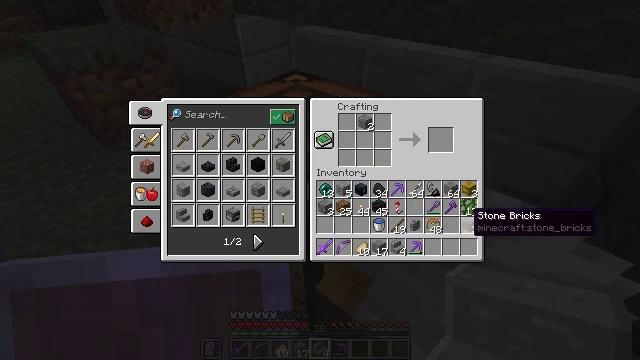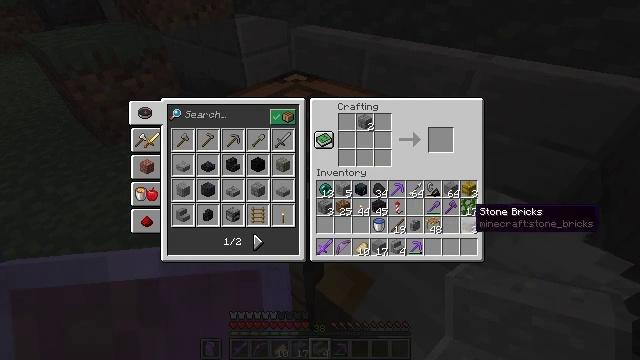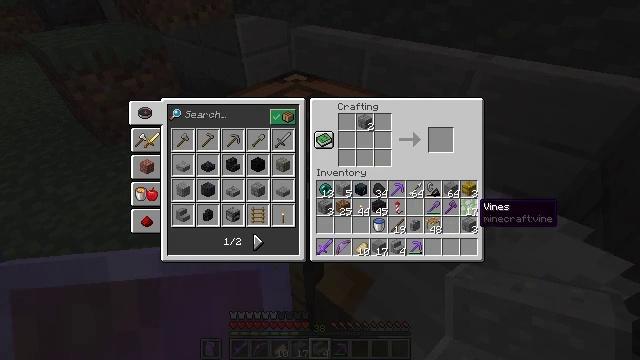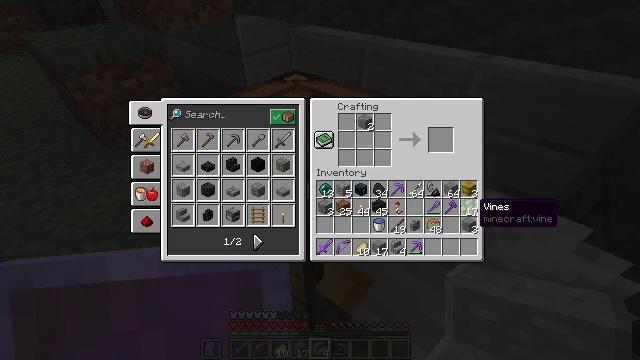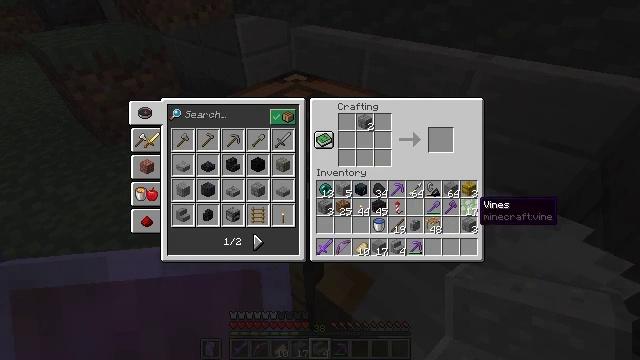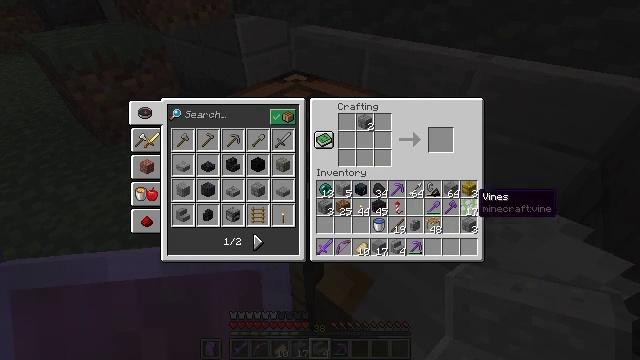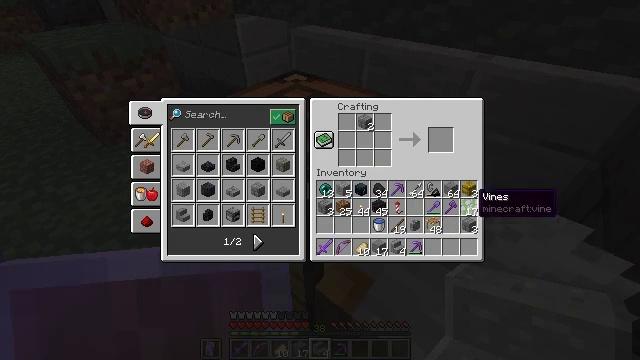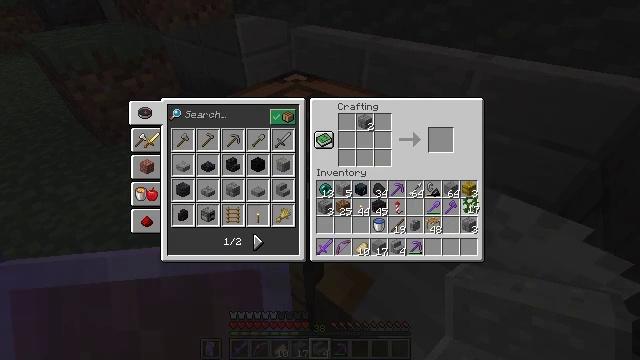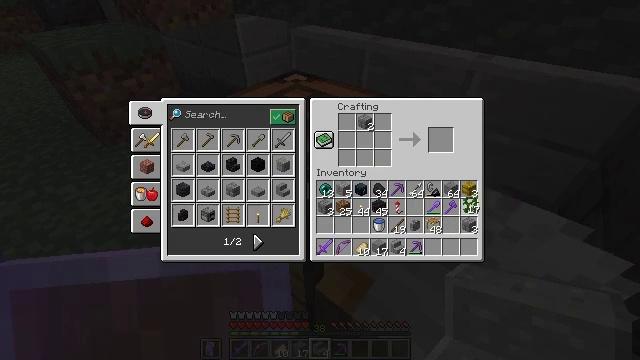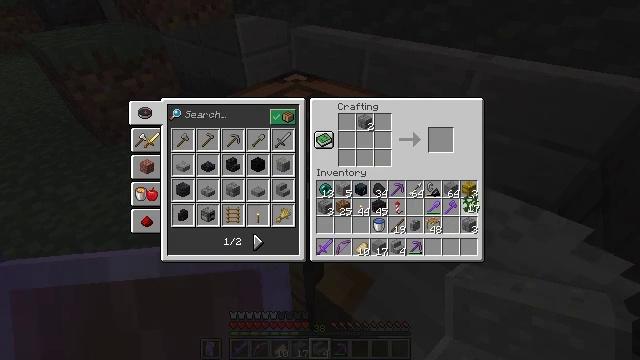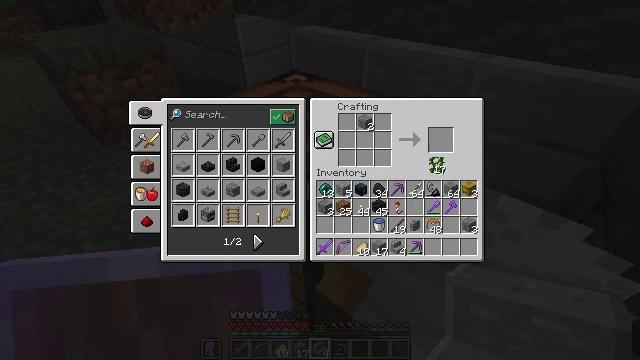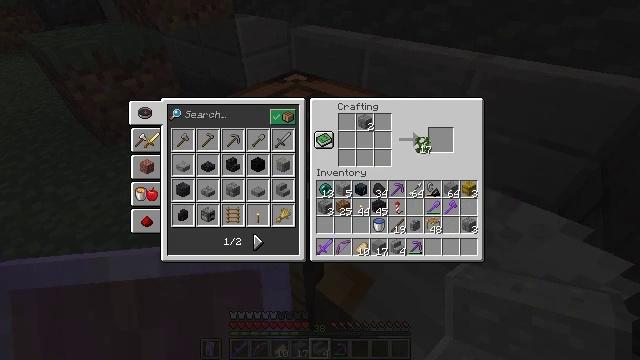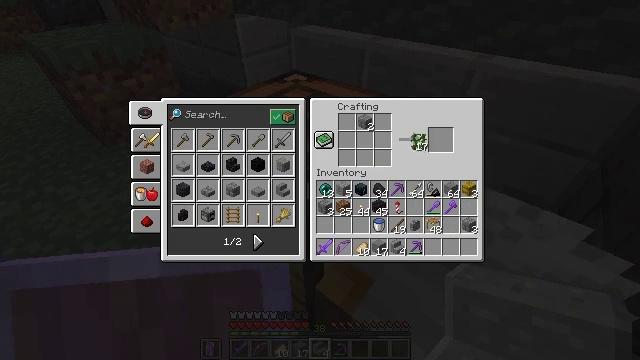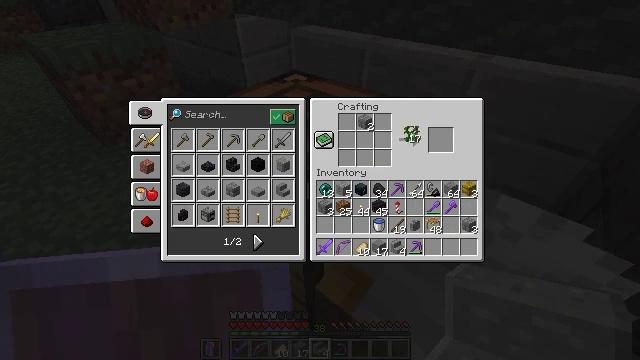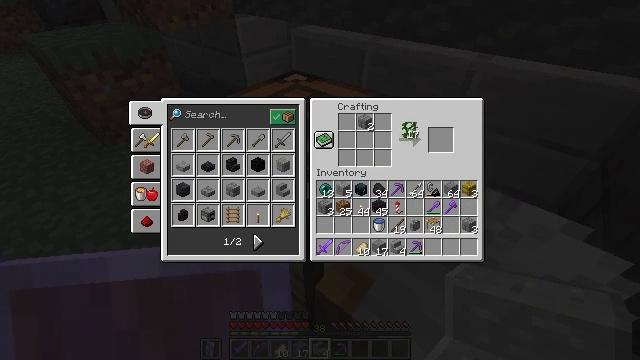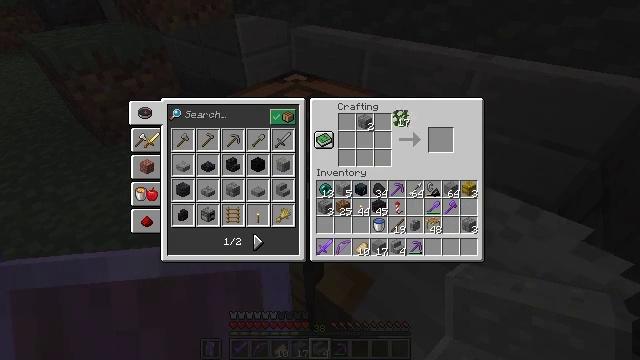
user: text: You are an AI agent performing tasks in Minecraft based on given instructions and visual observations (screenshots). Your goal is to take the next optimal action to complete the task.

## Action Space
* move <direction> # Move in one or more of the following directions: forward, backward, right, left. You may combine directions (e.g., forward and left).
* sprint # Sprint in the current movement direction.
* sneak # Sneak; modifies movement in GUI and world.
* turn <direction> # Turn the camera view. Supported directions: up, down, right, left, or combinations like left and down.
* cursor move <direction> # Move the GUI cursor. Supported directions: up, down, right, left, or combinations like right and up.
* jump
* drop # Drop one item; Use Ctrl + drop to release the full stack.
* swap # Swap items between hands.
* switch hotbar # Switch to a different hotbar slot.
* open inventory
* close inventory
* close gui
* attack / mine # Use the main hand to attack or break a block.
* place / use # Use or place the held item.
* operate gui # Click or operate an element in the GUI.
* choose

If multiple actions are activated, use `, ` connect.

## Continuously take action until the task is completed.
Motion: motion action
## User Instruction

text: craft item mossy stone bricks
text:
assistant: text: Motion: no_op
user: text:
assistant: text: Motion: no_op
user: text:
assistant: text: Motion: no_op
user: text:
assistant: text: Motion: no_op
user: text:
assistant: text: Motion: turn up
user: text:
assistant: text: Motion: no_op
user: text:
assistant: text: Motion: attack / mine
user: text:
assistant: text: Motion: attack / mine
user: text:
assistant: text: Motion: attack / mine
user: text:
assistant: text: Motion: turn left and up
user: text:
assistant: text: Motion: turn left and up
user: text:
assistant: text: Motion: no_op
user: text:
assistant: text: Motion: turn left and up
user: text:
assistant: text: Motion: no_op
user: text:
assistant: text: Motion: turn left and up
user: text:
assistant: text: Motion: no_op
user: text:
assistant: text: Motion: turn left
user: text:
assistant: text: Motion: no_op
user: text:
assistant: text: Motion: no_op
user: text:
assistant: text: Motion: no_op
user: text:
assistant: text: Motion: no_op
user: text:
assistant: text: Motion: no_op
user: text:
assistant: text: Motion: attack / mine
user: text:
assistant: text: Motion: attack / mine
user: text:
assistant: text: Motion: attack / mine
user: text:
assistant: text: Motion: no_op
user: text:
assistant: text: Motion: no_op
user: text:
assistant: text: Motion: no_op
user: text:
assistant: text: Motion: no_op
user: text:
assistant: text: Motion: no_op